Question: How to keep the focus in the 'textBox' but the Keyboard Return key presses the Send button?

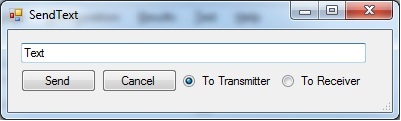
Answer: If you set the 'AcceptButton' property of the 'Form' to be your Send button, that should make the form respond to Enter by triggering the Send button.